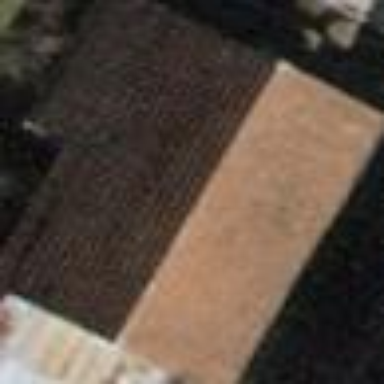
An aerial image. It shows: Building with tile roof.